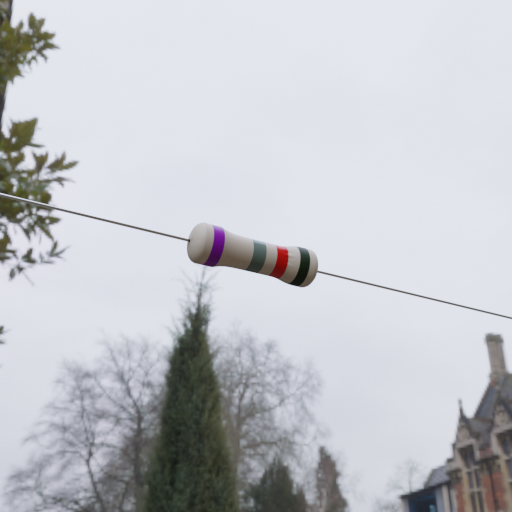
Resistor colour bands (in order): violet, gray, red, black